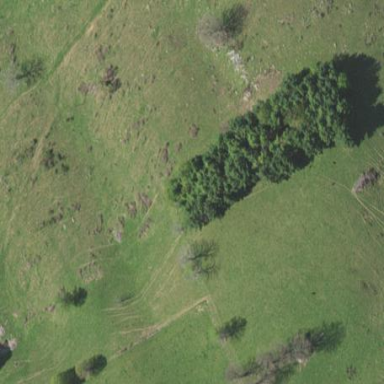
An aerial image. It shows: Beautiful woodland area.